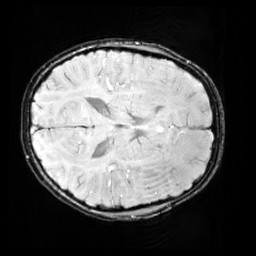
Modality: SWI
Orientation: axial
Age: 11
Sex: female
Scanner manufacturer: siemens
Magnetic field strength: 3 T
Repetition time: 0.027 s
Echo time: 0.02 s